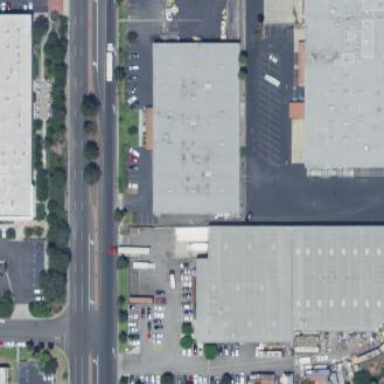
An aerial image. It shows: Warehouse.